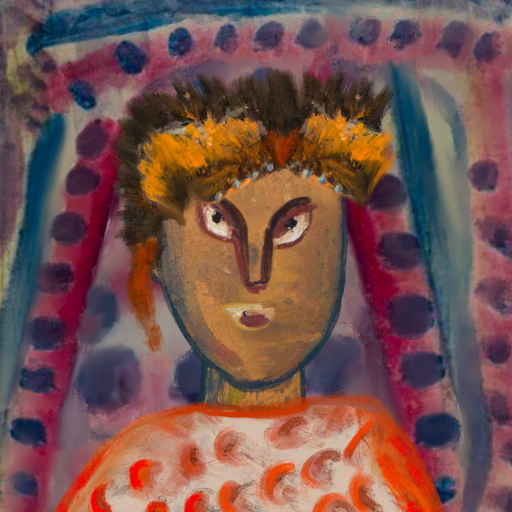
Background: HillGirl, Head And Neck Front: In_The_Sun, Face Front: After_Raid, Bust: Rupkatha, Hair Front: Blank, Head Accessory: Gypsy_Queen, Second Necklace: Blank, Necklace: Blank, Baby: Blank